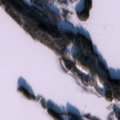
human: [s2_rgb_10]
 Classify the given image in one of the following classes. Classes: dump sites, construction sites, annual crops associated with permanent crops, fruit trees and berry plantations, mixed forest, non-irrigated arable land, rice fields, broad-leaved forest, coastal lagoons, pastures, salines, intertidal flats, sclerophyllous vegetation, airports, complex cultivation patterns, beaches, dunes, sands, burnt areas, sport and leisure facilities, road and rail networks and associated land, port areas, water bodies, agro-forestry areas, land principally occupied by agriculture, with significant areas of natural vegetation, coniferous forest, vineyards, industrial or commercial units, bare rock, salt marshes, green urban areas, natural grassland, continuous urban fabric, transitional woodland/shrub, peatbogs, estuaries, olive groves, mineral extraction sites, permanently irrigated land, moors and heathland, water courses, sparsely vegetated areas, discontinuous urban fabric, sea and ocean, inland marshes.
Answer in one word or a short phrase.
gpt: land principally occupied by agriculture, with significant areas of natural vegetation, coniferous forest, mixed forest, inland marshes, water bodies